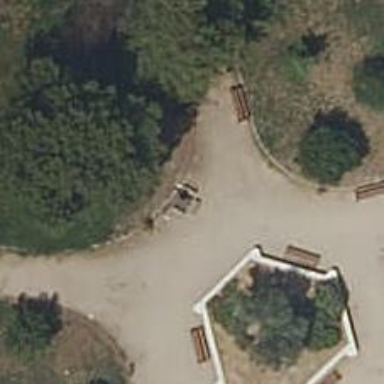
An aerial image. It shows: Picnic table located in leisure land area.